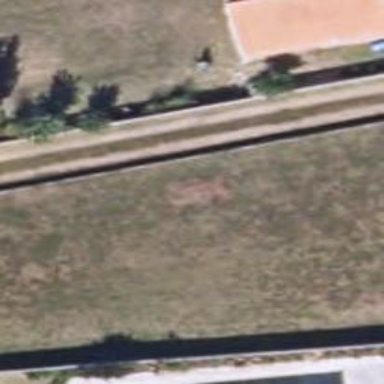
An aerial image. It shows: Fence is in the image.